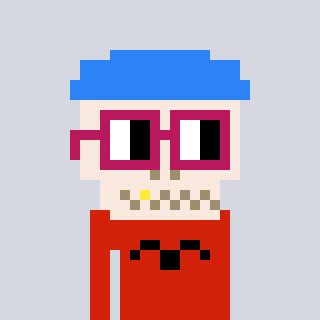
a pixel art character with square dark red glasses, a skeleton-hat-shaped head and a red-colored body on a cool background